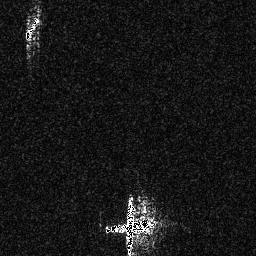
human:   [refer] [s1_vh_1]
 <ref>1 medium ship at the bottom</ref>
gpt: <box>[[48, 75, 52, 99, 0]]</box>